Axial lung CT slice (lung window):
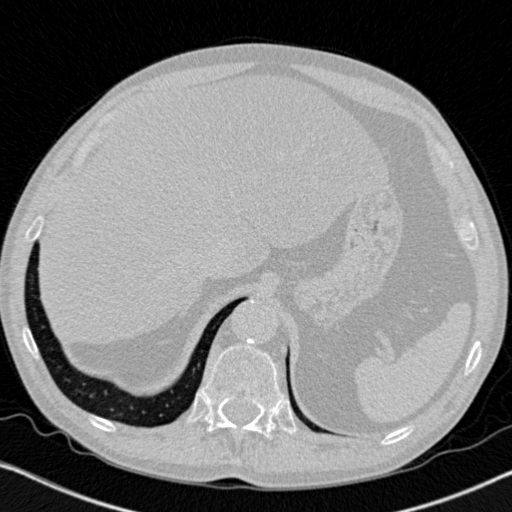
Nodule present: no